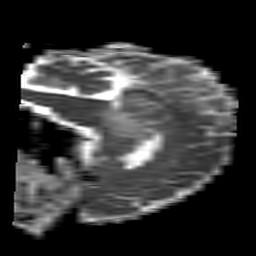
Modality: ADC
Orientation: sagittal
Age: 58
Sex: female
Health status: ill
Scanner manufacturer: philips
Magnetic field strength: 3 T
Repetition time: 3.8 s
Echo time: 0.09 s